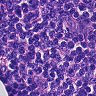
Metastatic tissue present: no